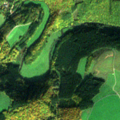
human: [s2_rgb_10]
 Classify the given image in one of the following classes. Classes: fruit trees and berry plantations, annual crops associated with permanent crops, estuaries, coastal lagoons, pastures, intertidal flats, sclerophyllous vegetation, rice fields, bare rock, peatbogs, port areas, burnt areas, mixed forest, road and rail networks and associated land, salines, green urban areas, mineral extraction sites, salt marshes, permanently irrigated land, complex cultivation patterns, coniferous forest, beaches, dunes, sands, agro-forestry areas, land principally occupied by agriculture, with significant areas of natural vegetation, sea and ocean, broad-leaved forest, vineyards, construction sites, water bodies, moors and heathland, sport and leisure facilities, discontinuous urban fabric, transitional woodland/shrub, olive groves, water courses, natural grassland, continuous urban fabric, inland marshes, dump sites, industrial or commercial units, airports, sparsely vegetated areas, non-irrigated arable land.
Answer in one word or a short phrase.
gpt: non-irrigated arable land, pastures, coniferous forest, mixed forest